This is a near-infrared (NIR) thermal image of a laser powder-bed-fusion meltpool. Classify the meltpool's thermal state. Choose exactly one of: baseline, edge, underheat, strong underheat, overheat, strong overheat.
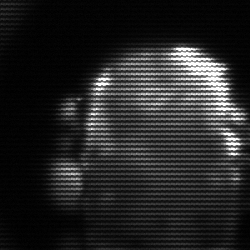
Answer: baseline